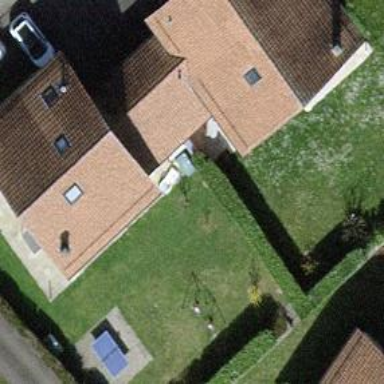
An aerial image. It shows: Semidetached house.